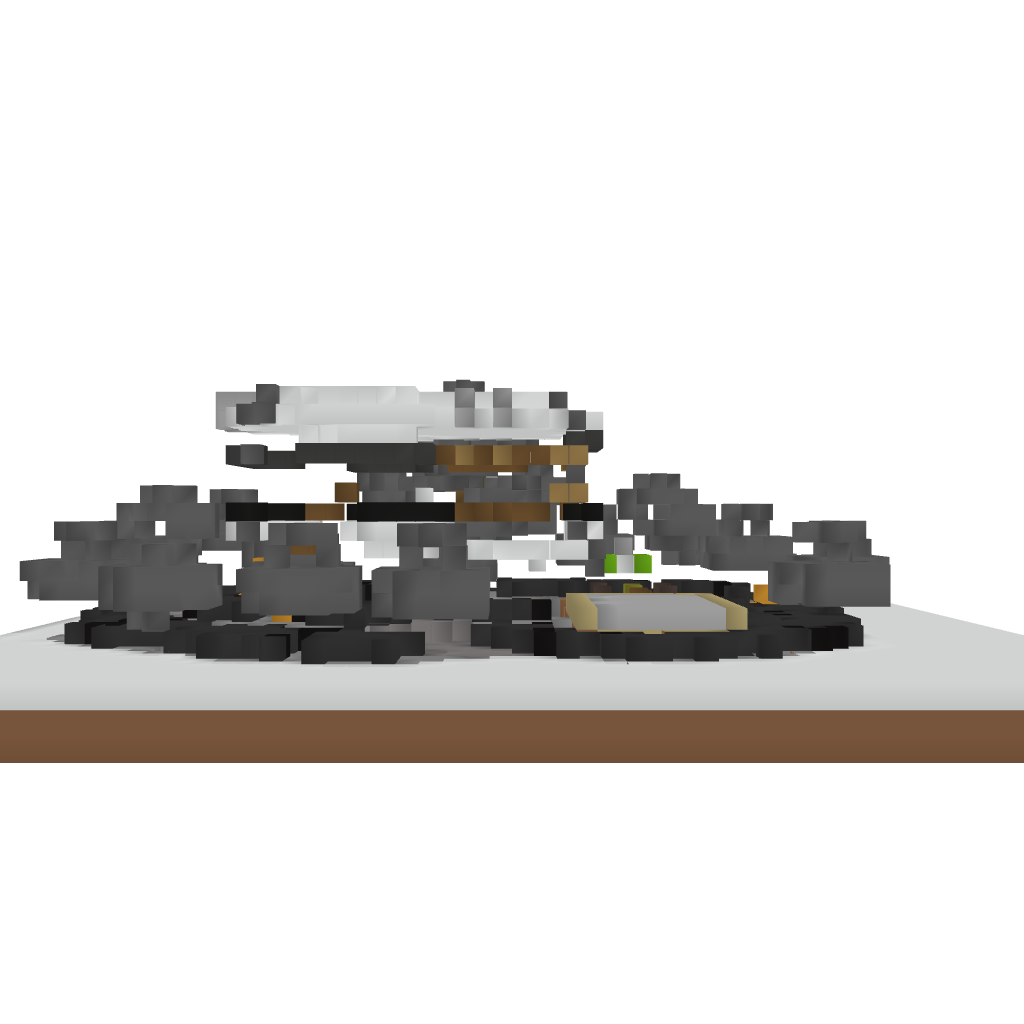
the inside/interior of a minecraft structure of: Luxury House #5